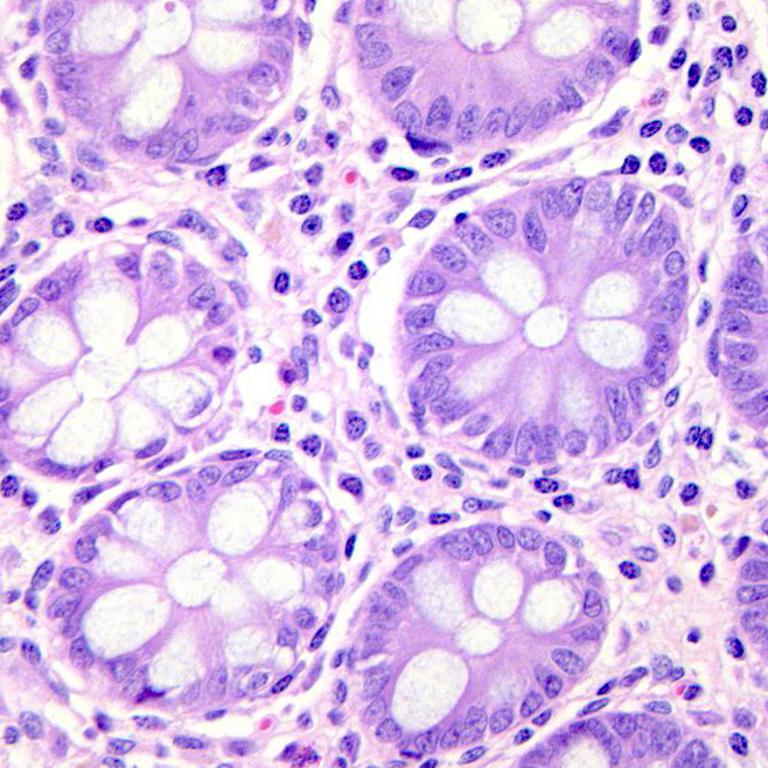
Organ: colon
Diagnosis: benign